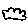
Label: cloud